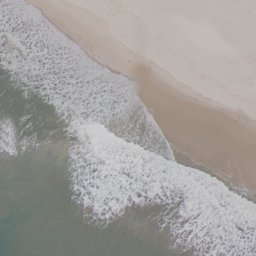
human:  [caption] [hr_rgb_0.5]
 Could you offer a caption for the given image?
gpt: Waves are slapping a white sand beach throwing up white foams .

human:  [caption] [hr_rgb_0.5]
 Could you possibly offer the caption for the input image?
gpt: This is a beach with green sea and white sands .

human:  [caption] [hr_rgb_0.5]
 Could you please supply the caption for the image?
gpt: Waves come to the white sand beach over and over again and throw up white foams .

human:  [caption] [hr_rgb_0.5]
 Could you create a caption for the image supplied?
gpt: The waves coming over and over again to the sand beach .

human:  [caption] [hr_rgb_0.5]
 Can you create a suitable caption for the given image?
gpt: Waves come to the white sand beach over and over again with white foams .